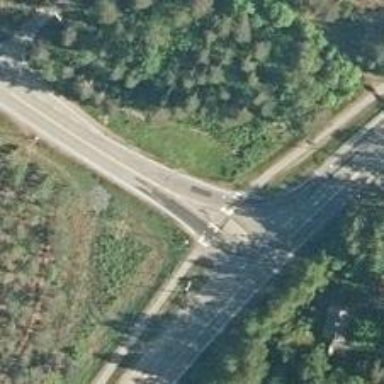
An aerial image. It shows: Asphalt trunk highway.